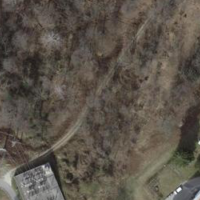
EUNIS habitat code: 41
Species observed at this site:
Diospyros lotus